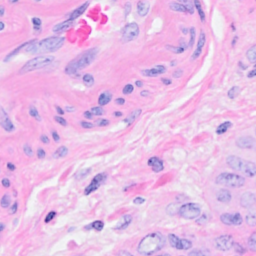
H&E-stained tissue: Breast